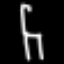
Label: chair